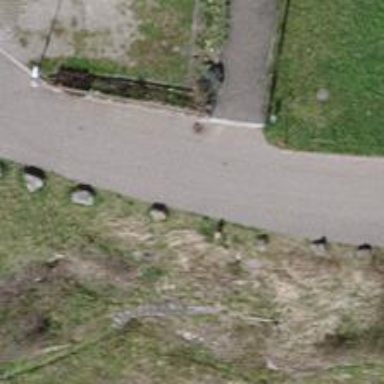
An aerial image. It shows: Path.